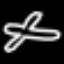
Label: airplane